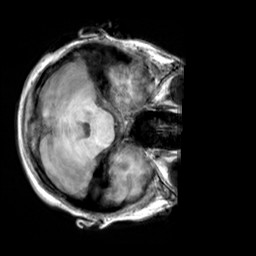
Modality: T1w
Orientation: axial
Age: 28
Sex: female
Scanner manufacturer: siemens
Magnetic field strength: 3 T
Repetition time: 2.3 s
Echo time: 0.00303 s